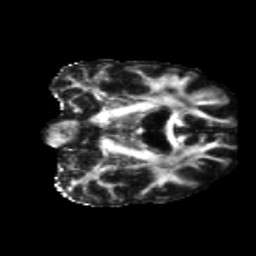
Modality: FA
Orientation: coronal
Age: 58
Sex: male
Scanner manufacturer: siemens
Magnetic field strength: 3 T
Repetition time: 5.25 s
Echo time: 0.08 s